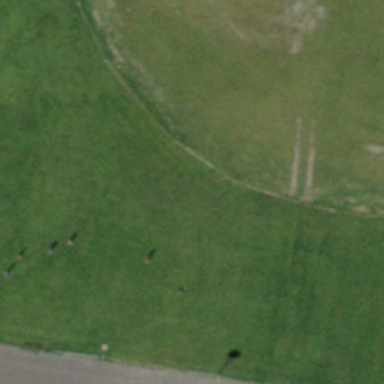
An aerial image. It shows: Soccer pitch for outdoor sports and leisure activities.